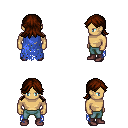
a pixel art fantasy rpg character, male body template, human, tanned skin, blue tattered cape, teal pants, brown loose hair, maroon shoes, four views (front, back, left, right), 2x2 character sprite sheet, small pixel art, hard edges, no anti-aliasing